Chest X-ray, PA view. Patient: 52 years old, sex M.
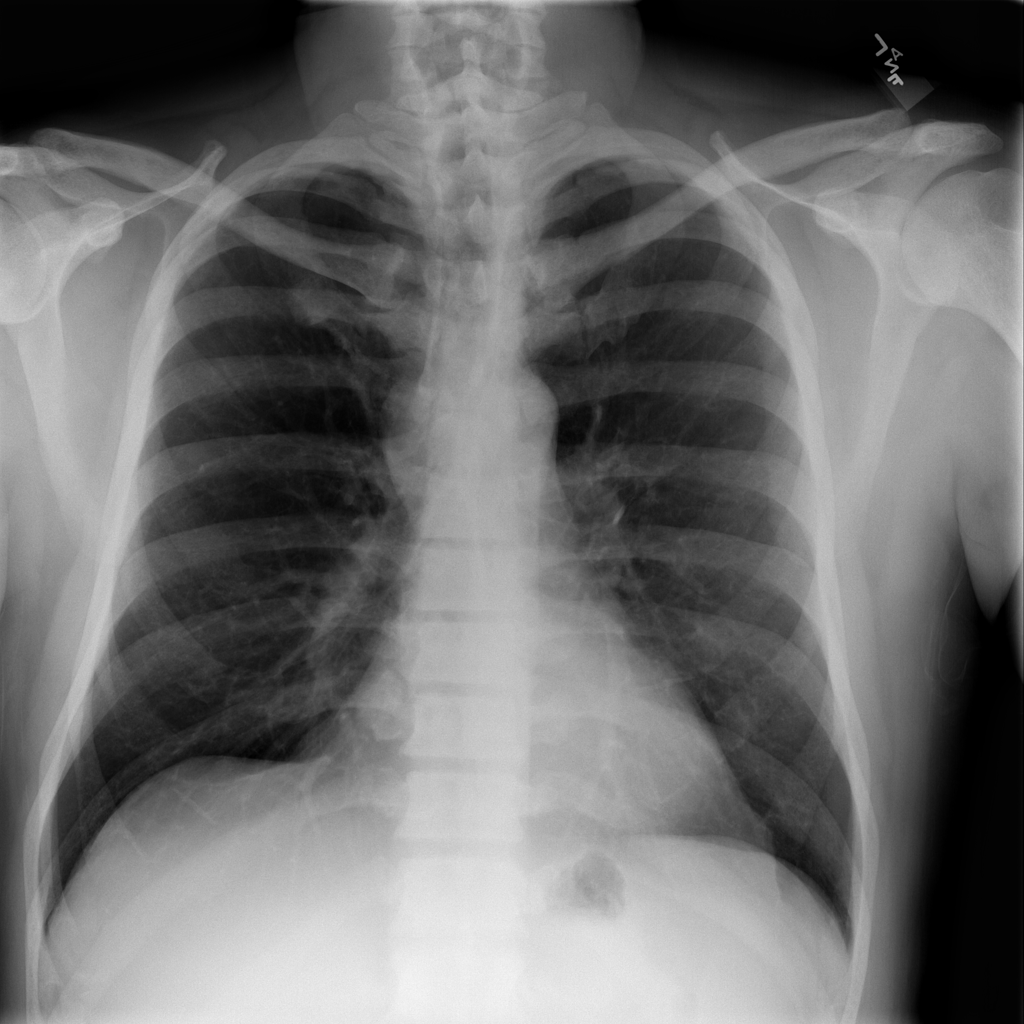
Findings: No Finding